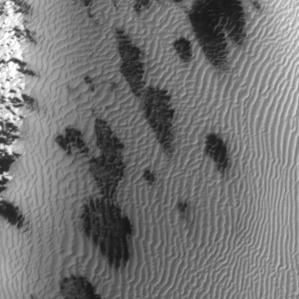
Label: frost